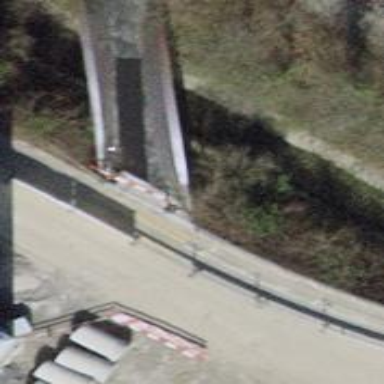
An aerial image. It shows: Pedestrian bridge.